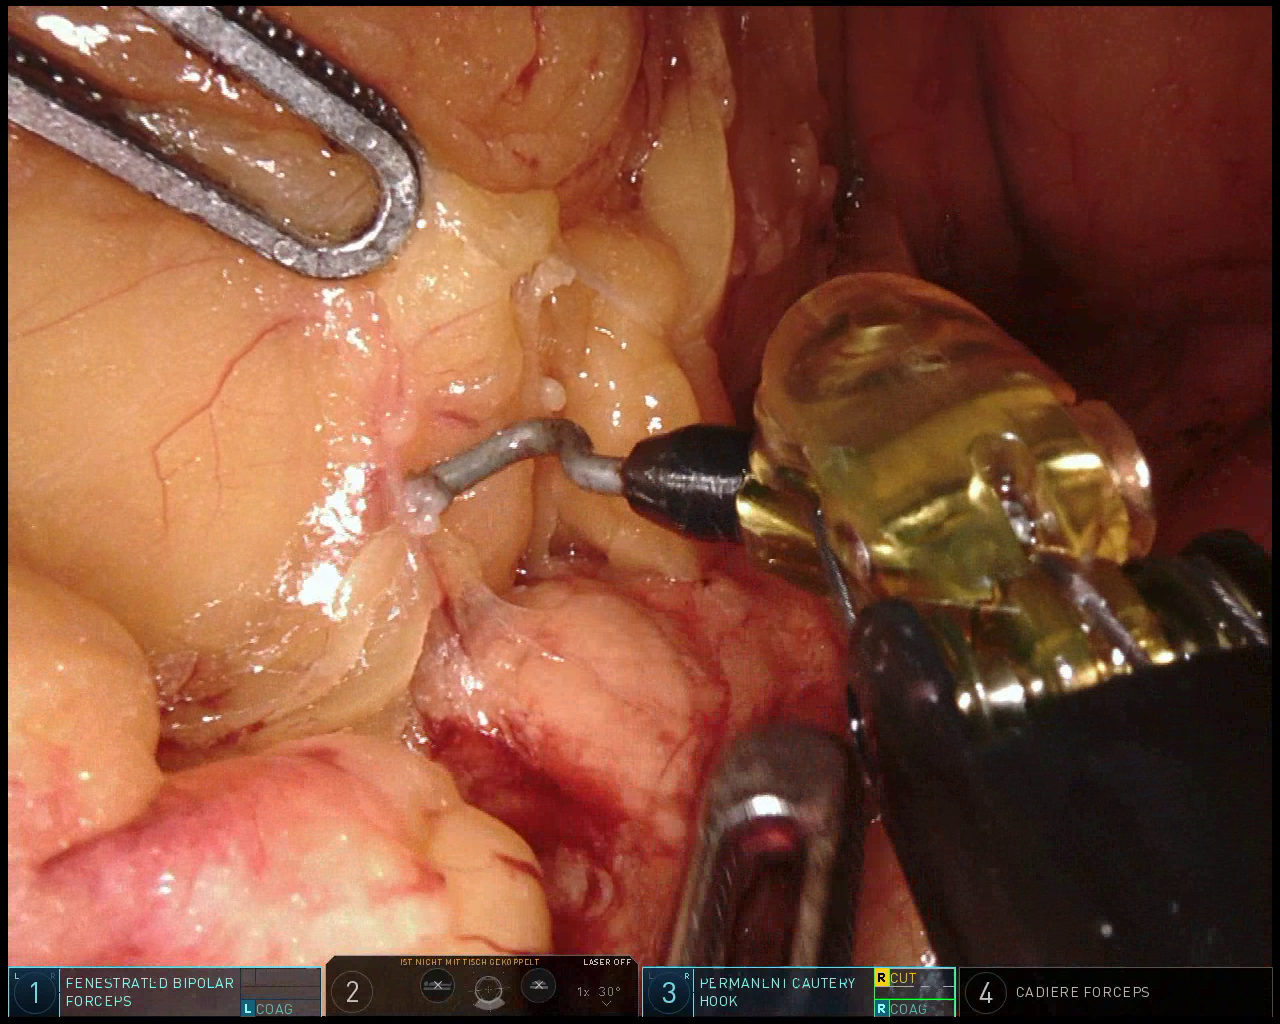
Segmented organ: pancreas
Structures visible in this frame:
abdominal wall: no
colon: no
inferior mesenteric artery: no
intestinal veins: no
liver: no
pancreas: yes
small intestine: no
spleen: no
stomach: no
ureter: no
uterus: no
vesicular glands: no